Field crop: maize
Growth stage: 2
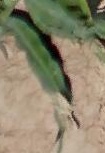
Species: maize